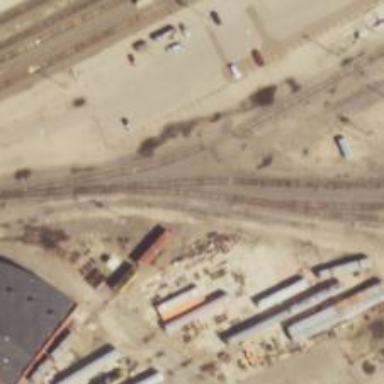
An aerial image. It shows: Railway yard used for servicing trains.